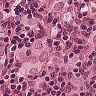
Metastatic tissue present: yes